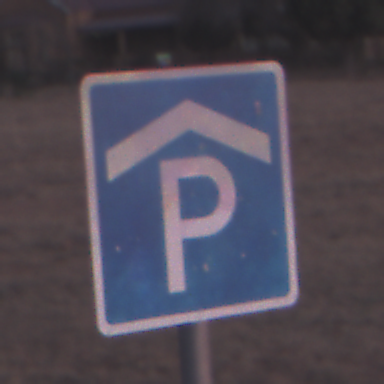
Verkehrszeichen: Parkhaus
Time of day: SunriseSunset
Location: Outdoor (Nature)
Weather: Clear
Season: NotSpecified
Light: Natural